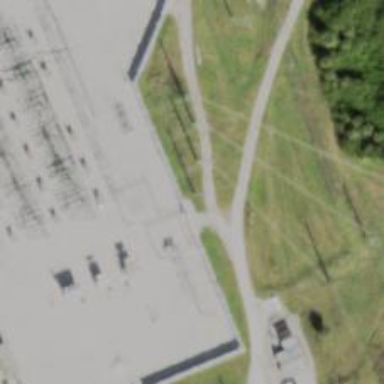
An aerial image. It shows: Power pole.